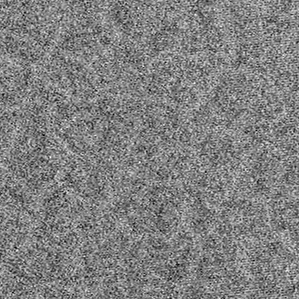
Label: frost